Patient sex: M
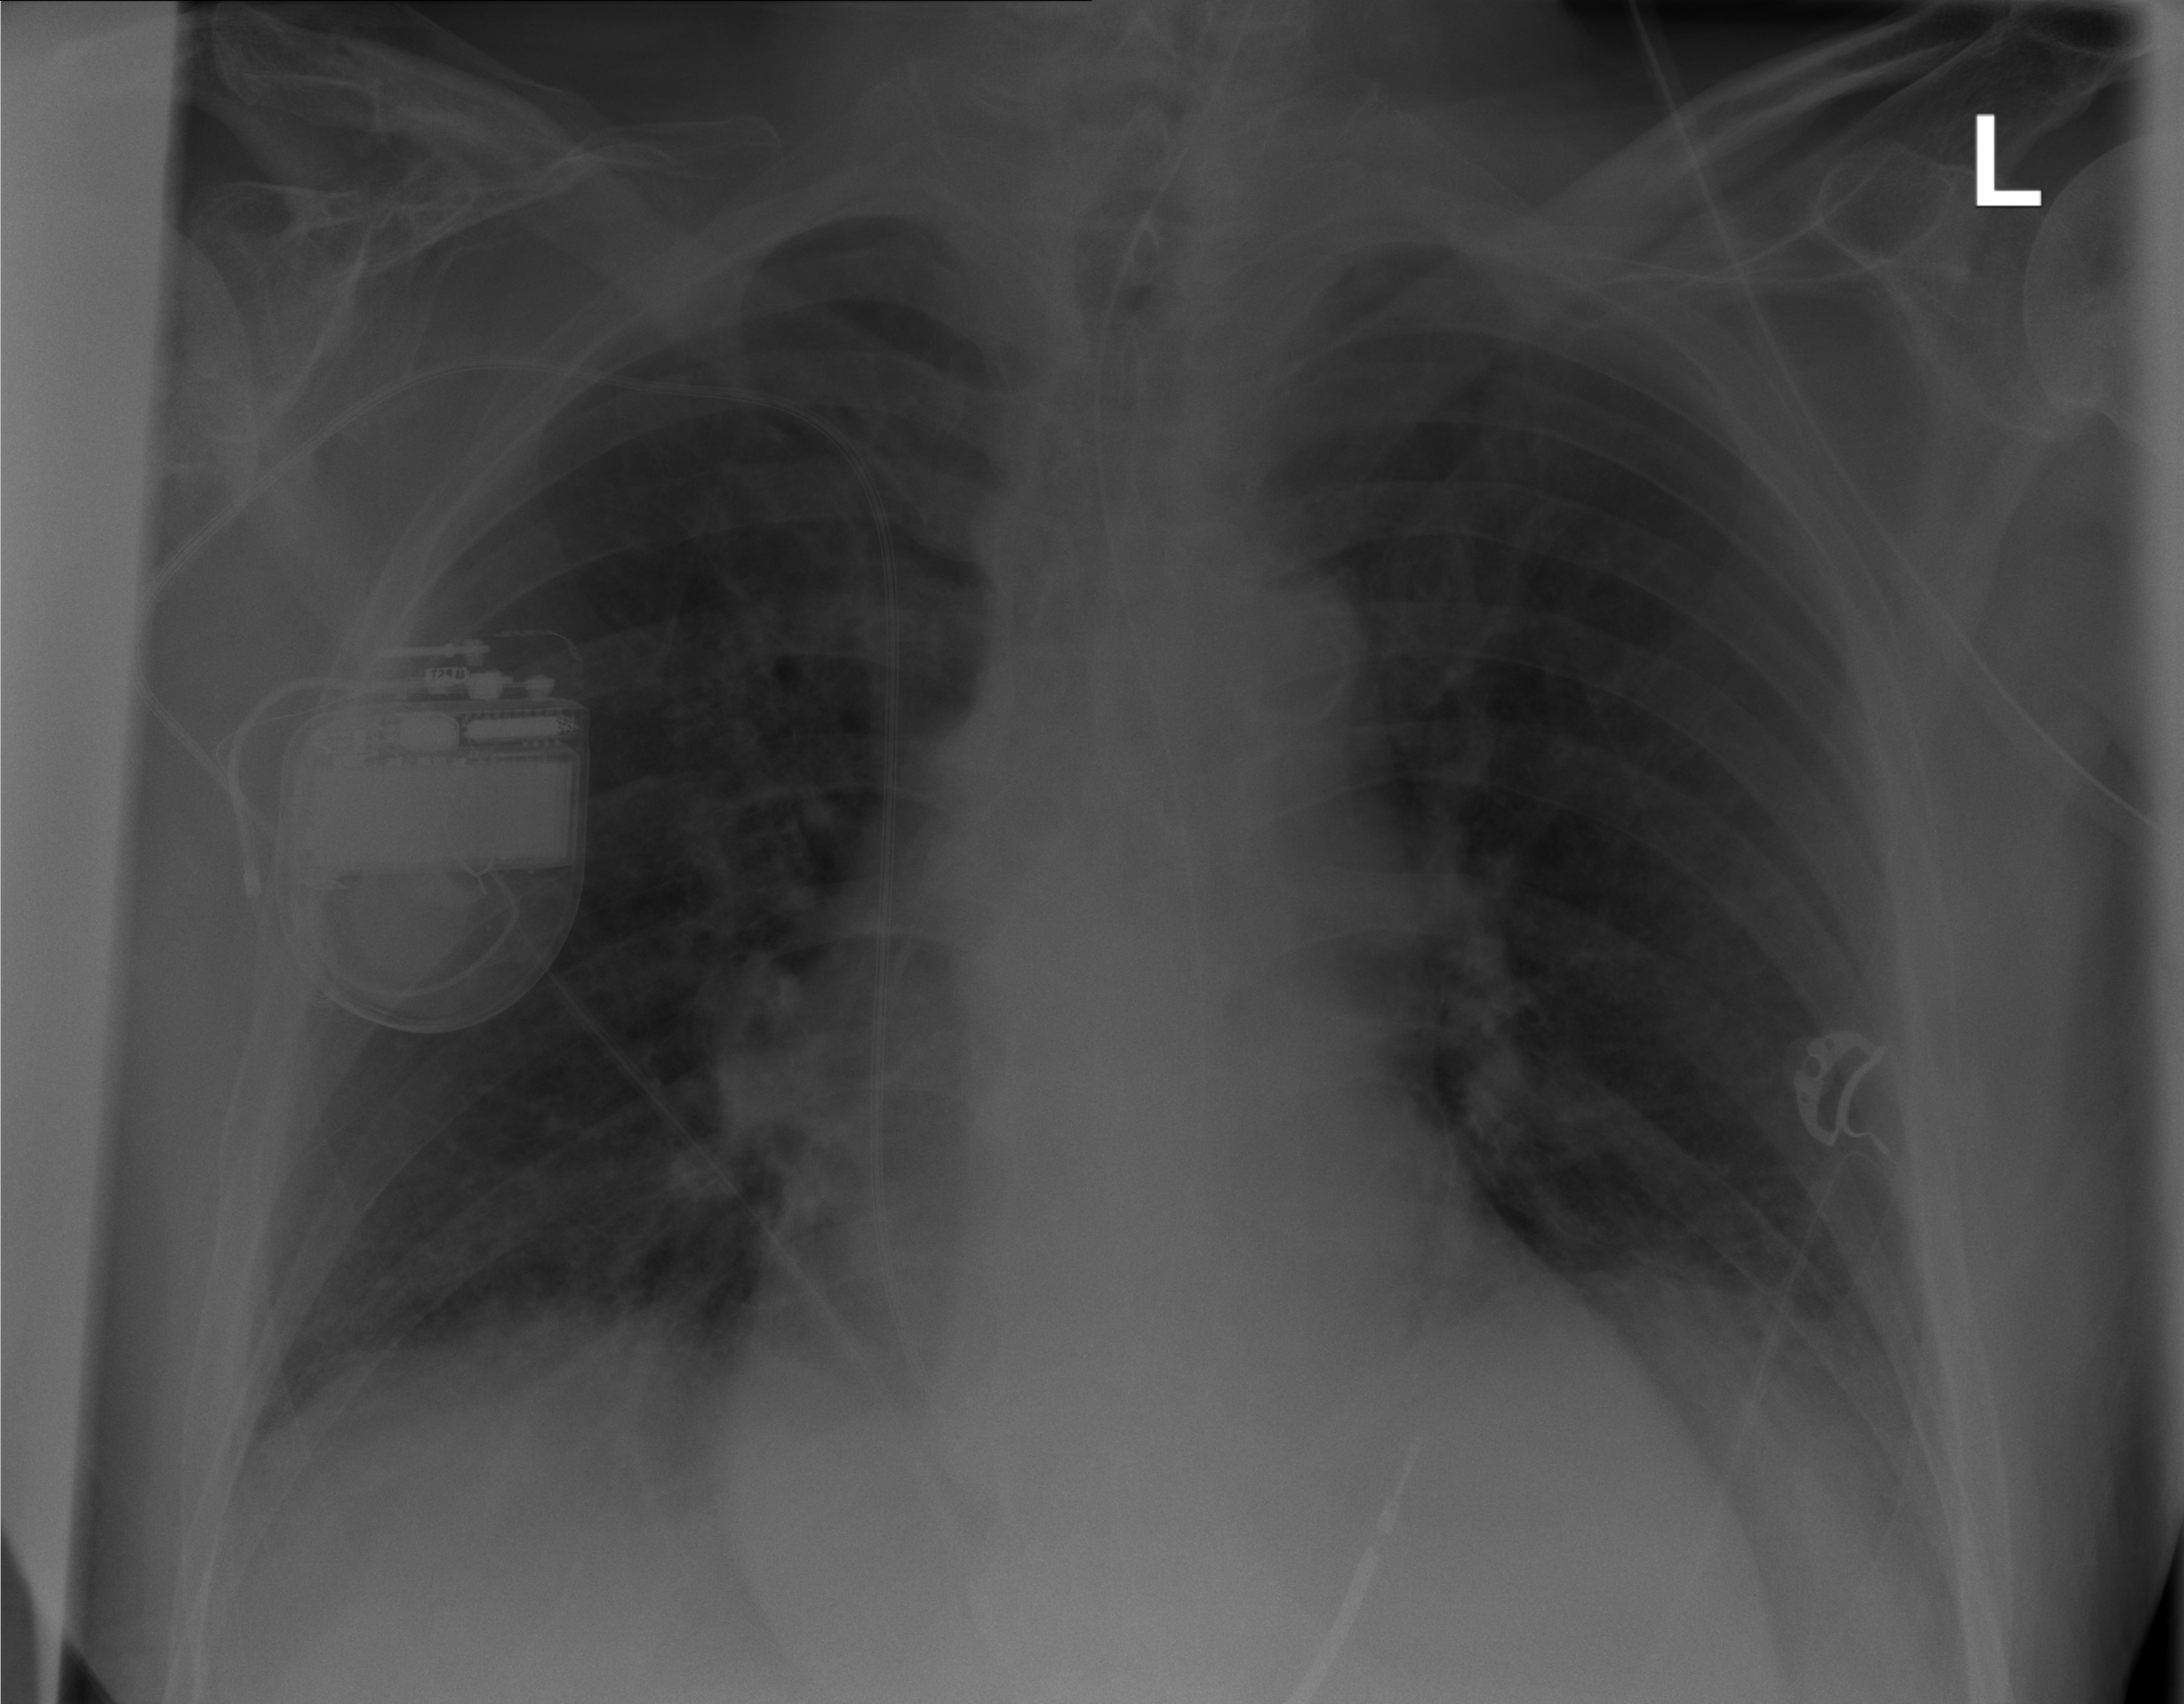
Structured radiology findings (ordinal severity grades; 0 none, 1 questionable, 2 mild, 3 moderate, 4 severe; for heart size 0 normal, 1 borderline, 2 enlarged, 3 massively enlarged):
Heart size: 2
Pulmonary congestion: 0
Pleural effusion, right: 1
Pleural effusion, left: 1
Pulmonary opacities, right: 0
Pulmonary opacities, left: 0
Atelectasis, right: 1
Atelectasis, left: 0